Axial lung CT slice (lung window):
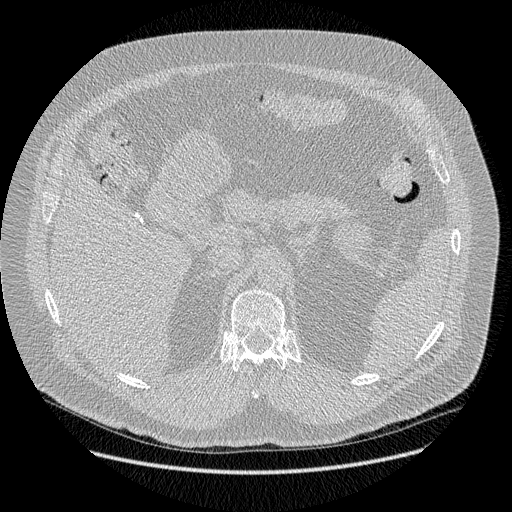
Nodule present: no